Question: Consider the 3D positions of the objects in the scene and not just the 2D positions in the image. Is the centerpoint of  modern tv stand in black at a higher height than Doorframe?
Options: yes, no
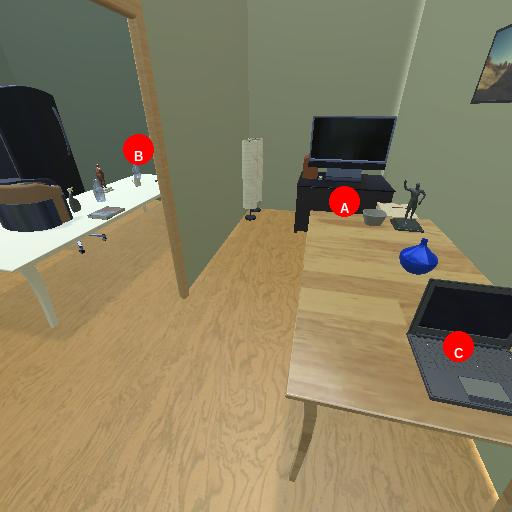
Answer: yes